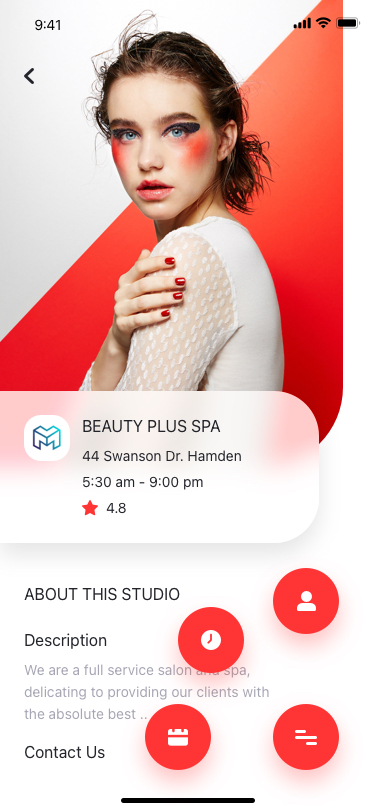
Text in this UI design:
BEAUTY PLUS SPA
44 Swanson Dr. Hamden
5:30 am - 9:00 pm
4.8
ABOUT THIS STUDIO
Description
We are a full service salon and spa,
delicating to providing our clients with
the absolute best ..
Contact Us